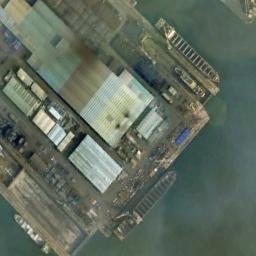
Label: ship